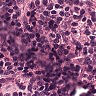
Metastatic tissue present: no